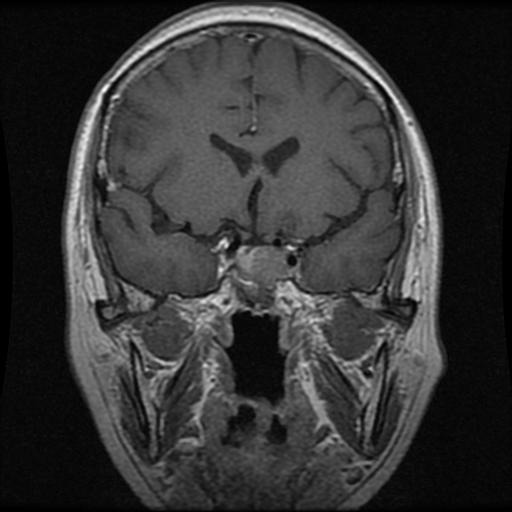
Label: pituitary